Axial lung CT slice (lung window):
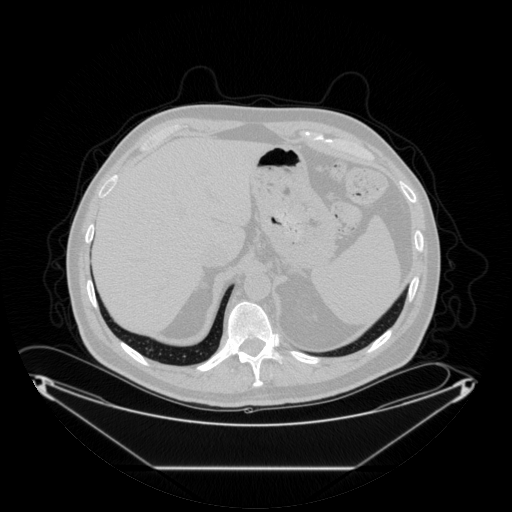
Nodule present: no